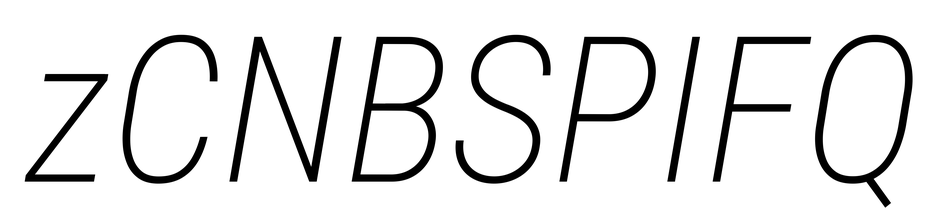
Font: Roboto-Italic_Condensed_ExtraLight_Italic